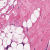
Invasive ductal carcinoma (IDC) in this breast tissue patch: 0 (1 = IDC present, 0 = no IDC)